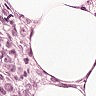
Metastatic tissue present: yes